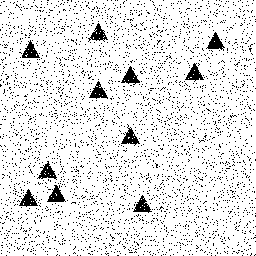
Squares: 0
Triangles: 11
Stars: 0
Total shapes: 11